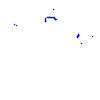
Particle: proton